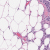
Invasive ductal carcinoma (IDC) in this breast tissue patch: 1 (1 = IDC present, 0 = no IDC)